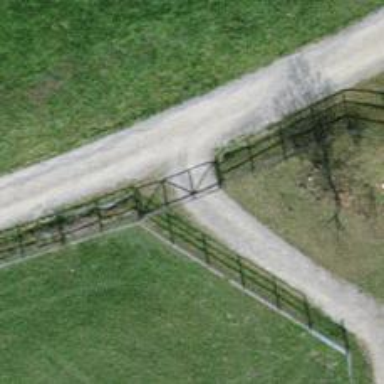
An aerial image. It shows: Gate.